Field crop: maize
Growth stage: 2
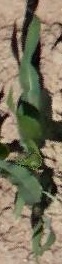
Species: maize